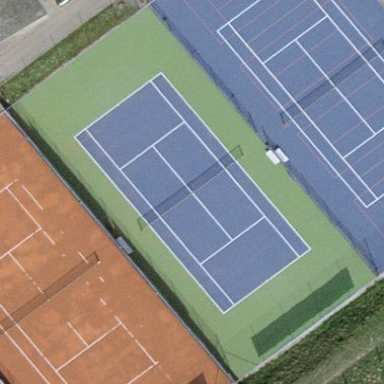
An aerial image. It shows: Tennis court on pitch.